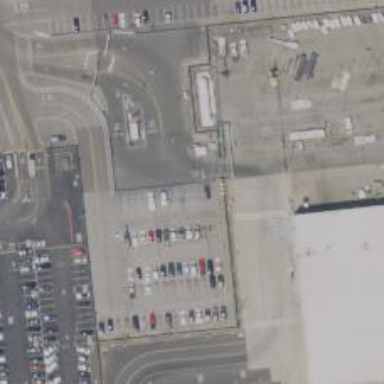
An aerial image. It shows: Parking space is available.